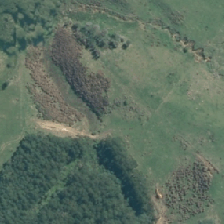
Land cover: manuka_kanuka